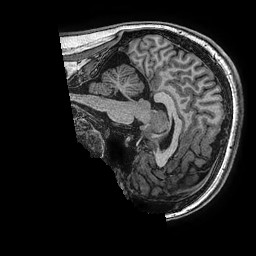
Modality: T1w
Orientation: sagittal
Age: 17
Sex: male
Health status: ill
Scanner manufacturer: ge
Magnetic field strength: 3 T
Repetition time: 0.0077 s
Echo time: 0.003436 s